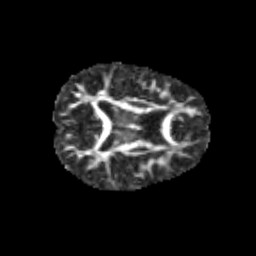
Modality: FA
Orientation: axial
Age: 9
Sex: female
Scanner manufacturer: siemens
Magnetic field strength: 3 T
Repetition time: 3.8 s
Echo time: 0.07 s